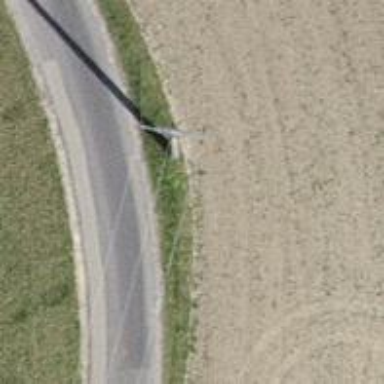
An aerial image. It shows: Power pole.